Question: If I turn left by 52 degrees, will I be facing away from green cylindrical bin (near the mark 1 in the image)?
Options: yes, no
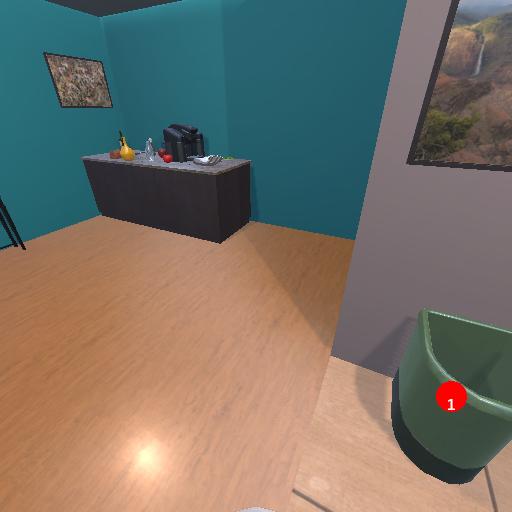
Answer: yes